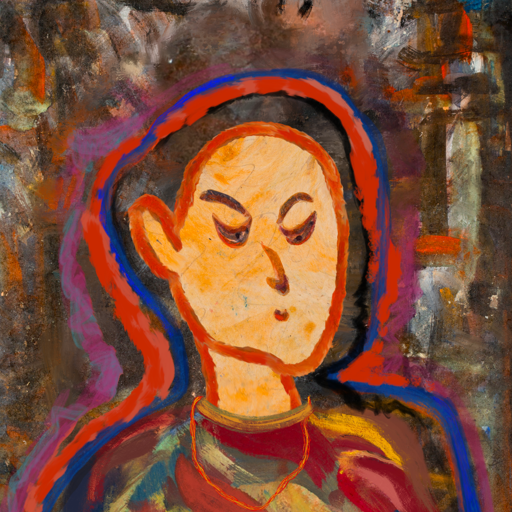
Background: GypsyQueen, Head And Neck Side: Experience, Face Side: Hypocrite, Bust: Mother_And_Son_Son, Hair Side: Experience, Head Accessory: Blank, Second Necklace: Gypsy_Mother_2, Necklace: Mother_And_Son_Son, Baby: Blank